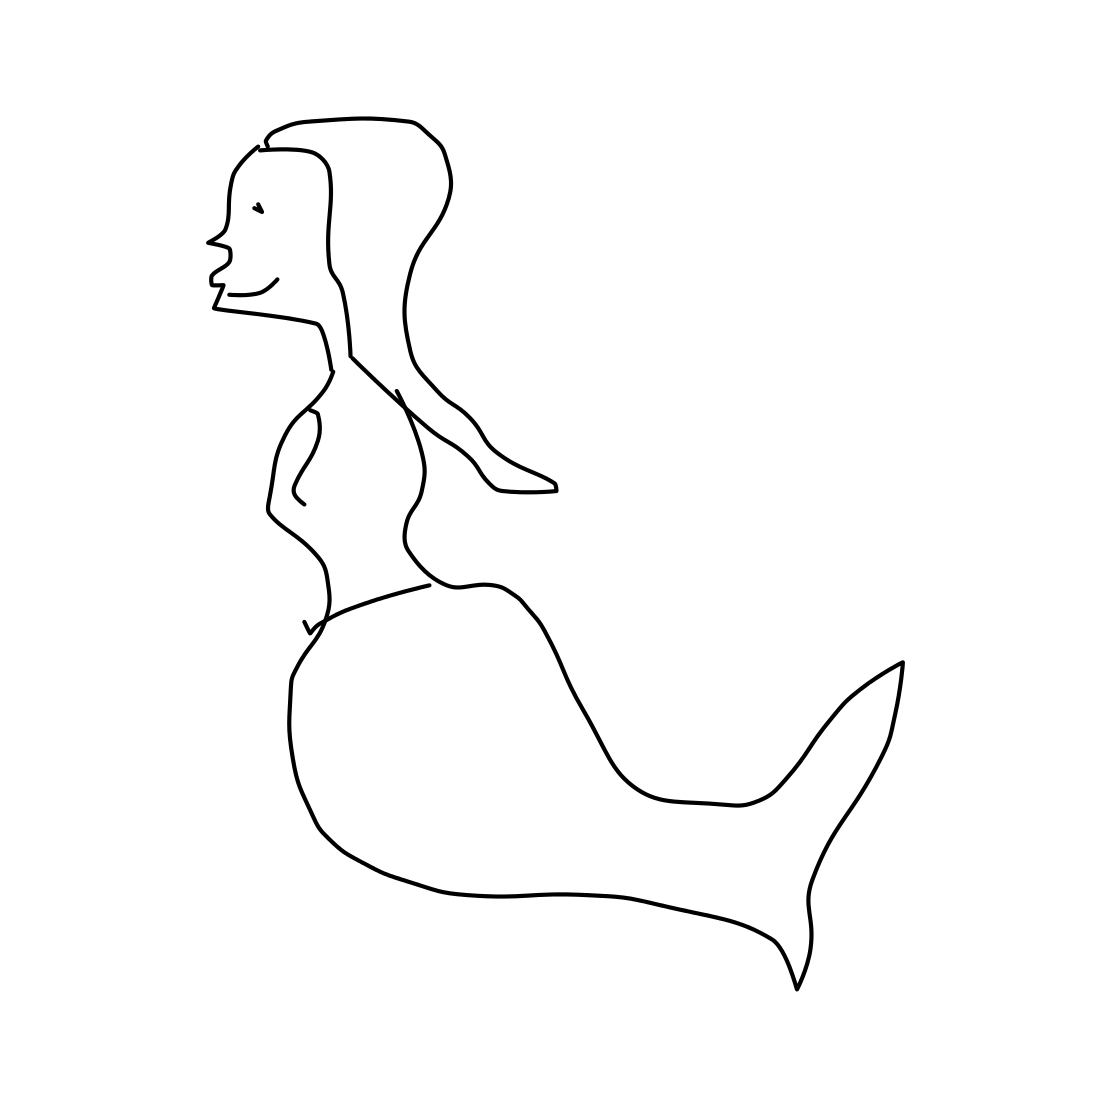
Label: mermaid